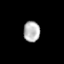
Tissue: skin
Cell type: Epithelial cells
Senescence score: 0.2839
Nuclear area (px): 336
Mean DAPI intensity: 180.054